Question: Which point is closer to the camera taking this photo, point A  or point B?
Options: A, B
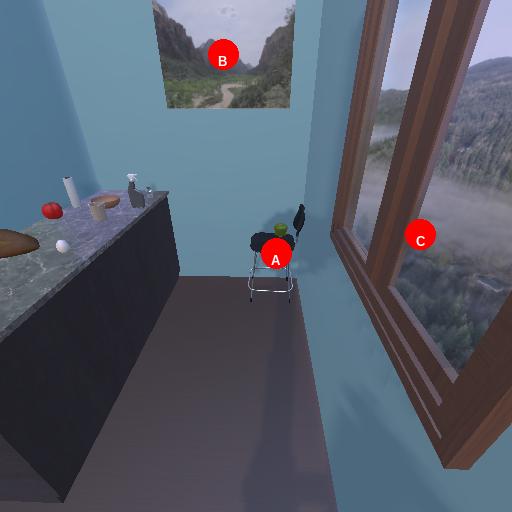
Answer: A